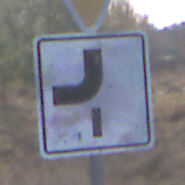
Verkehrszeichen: VerlaufVorfahrtsstrasse7
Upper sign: VorfahrtGewaehren
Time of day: MorningAfternoon
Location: Outdoor (Nature)
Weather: PartlyCloudy
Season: NotSpecified
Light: Natural